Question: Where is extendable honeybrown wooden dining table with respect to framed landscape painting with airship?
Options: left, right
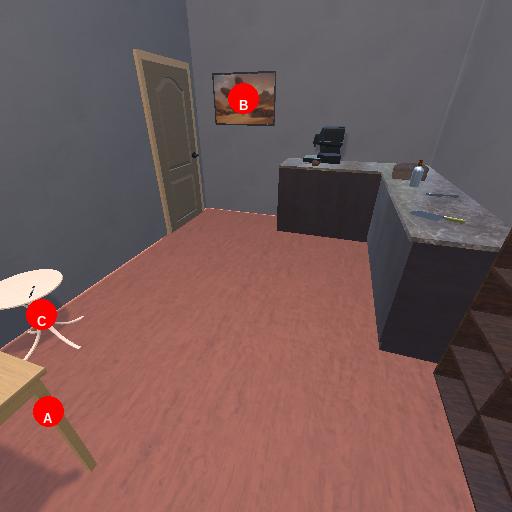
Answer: left